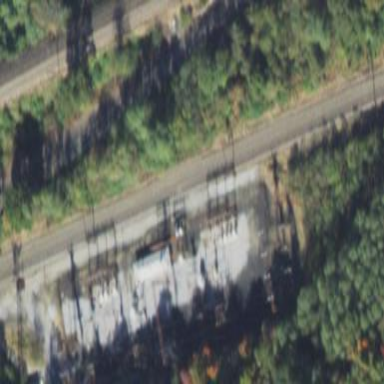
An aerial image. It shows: Traction substation for powering transportation systems.